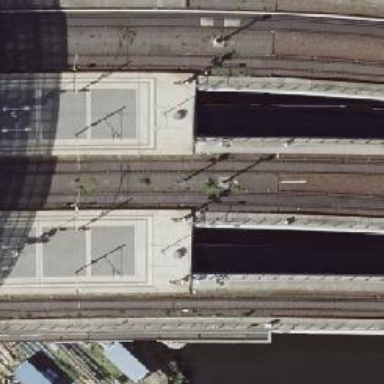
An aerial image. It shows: Railway signal.